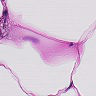
Metastatic tissue present: no